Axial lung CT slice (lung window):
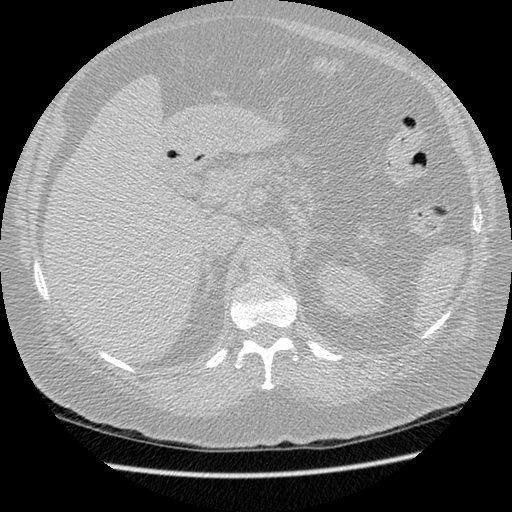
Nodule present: no